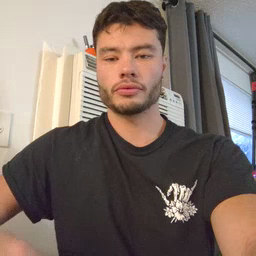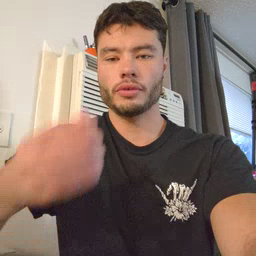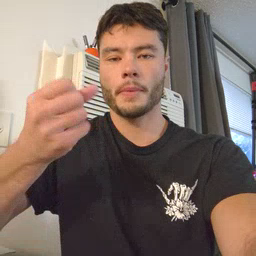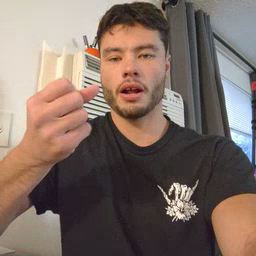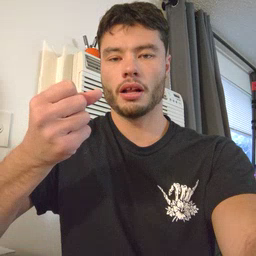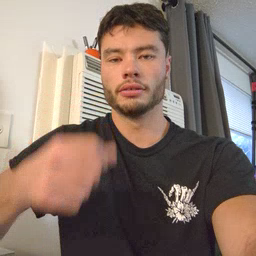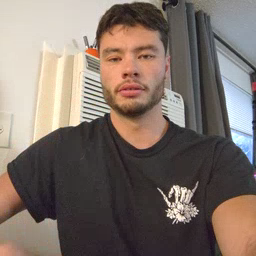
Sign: milk